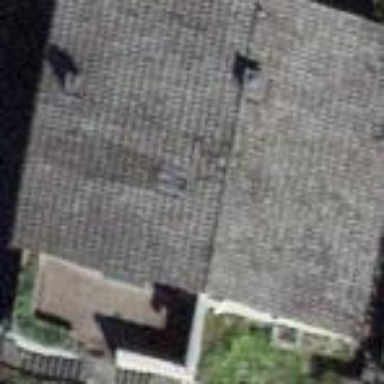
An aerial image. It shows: Building with tile roof.